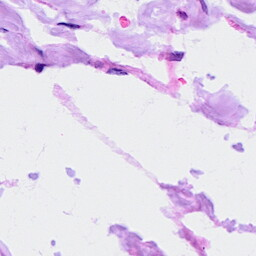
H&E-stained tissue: Ovarian